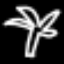
Label: palm tree